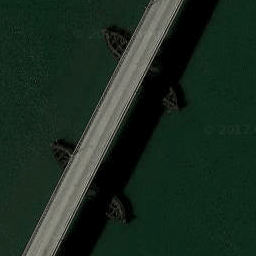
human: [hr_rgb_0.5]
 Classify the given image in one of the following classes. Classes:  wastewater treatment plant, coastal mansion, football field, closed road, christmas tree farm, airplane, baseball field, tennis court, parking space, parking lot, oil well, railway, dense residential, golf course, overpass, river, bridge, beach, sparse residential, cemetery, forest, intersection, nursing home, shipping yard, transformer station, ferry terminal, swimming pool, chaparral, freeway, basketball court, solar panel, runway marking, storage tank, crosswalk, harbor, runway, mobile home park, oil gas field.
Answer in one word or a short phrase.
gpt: bridge